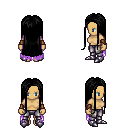
a pixel art fantasy rpg character, female body template, human, tanned skin, maroon tattered cape, metal pants, black extra-long hairstyle, leather bracers, metal boots, four views (front, back, left, right), 2x2 character sprite sheet, small pixel art, hard edges, no anti-aliasing